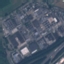
Land use / land cover class: Industrial